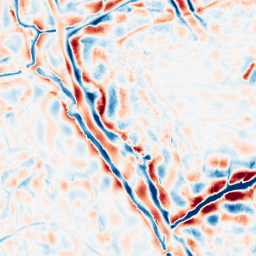
Category: wavelet
Decomposition family: wavelet_dwt
Decomposition parameters: wavelet: db8
level: 4
Upsampling method: bilinear
Upsampling parameters: scale: 8
Upsampling scale: 8